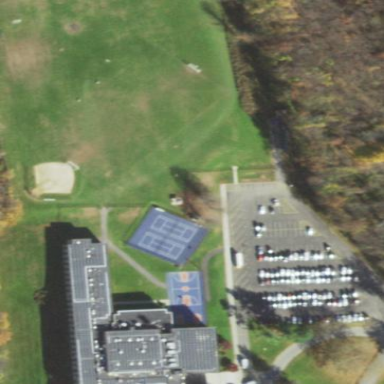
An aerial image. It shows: School.